Question: I have the following table which inside a model dialog and I have applied some css to, so that the head stays in the same position when its being scrolled.
however after I load the page the columns are pushed to the left, these 5 columns should appear under the headers.
also the underlying page has been pushed to the left of the page also.
'''
<style>
.tblSearchMedia1 tbody {
height: 100px;
overflow: auto;
}
.tblSearchMedia1 td {
padding: 3px 10px;
}
.tblSearchMedia1 thead > tr, tbody{
display:block;
}
</style>
<table class="tblSearchMedia1">
<thead>
<tr>
<th> Region </th>
<th> Subregion </th>
<th> Country </th>
<th> Media Type </th>
<th> Media Name </th>
</tr>
</thead>
<tbody data-bind="foreach: MediaGroups">
<tr>
<td data-bind="text: ID"></td>
<td data-bind="text: ID"></td>
<td data-bind="text:ID"></td>
<td data-bind="text: ID"></td>
<td data-bind="text: ID"></td>
</tr>
</tbody>
</table>
'''

<URL>
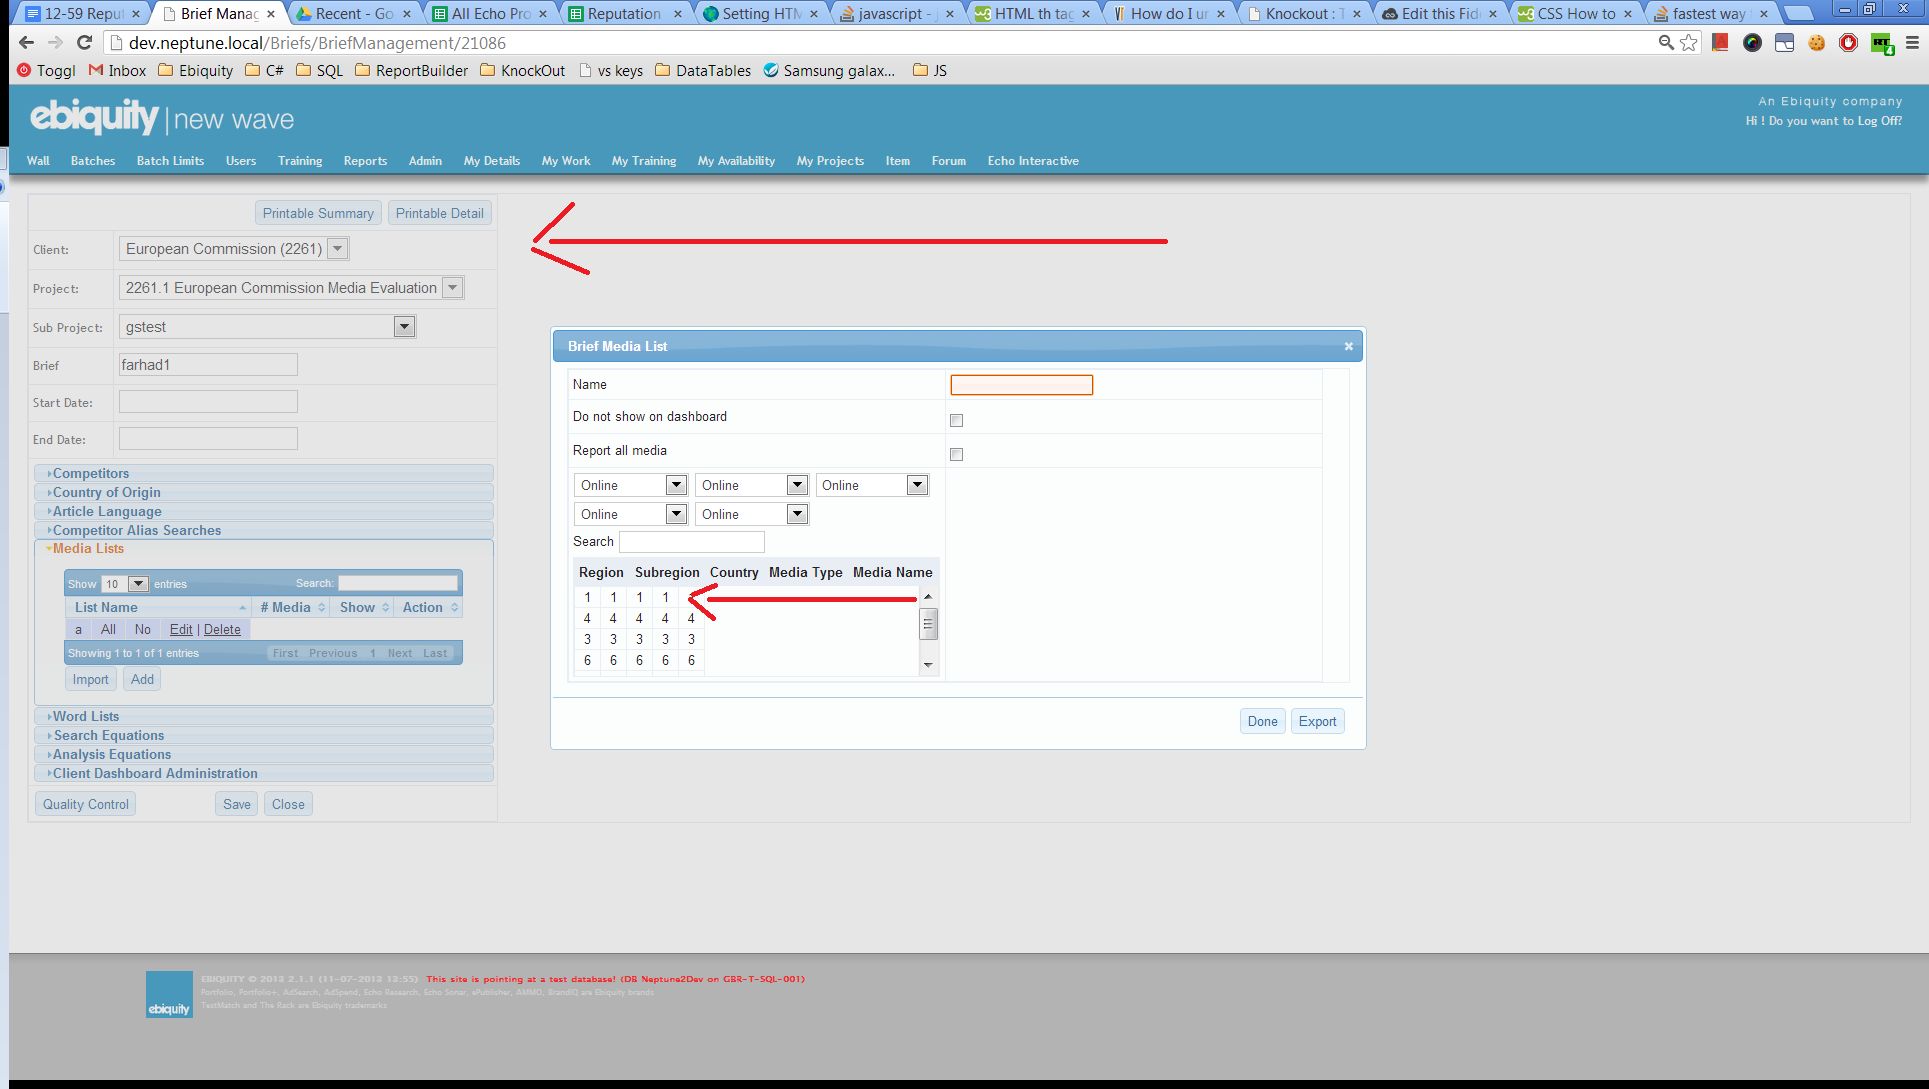
Answer: Check if this solves your problem: <URL>
'''
.tblSearchMedia1
{
width:500px;
}
.tblSearchMedia1 tbody {
height: 50px;
overflow:auto;
display:block;
width:100%;
}
.tblSearchMedia1 thead th, .tblSearchMedia1 tbody td
{
width: 100px;
}
.tblSearchMedia1 td {
padding: 3px 10px;
}
.tblSearchMedia1 thead > tr {
position:relative;
display:block;
}
'''